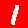
Digit: 1